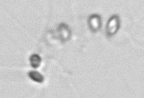
Label: Chaetoceros_socialis